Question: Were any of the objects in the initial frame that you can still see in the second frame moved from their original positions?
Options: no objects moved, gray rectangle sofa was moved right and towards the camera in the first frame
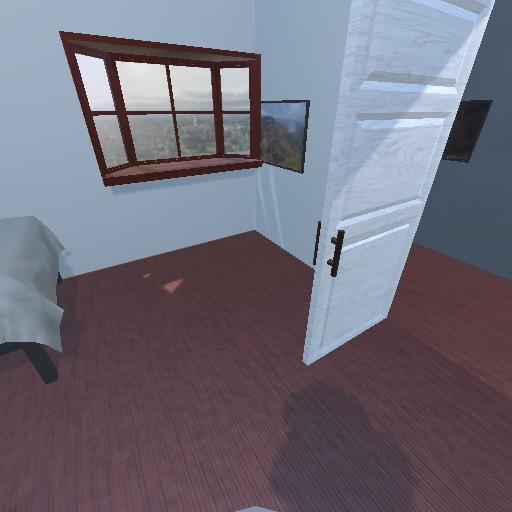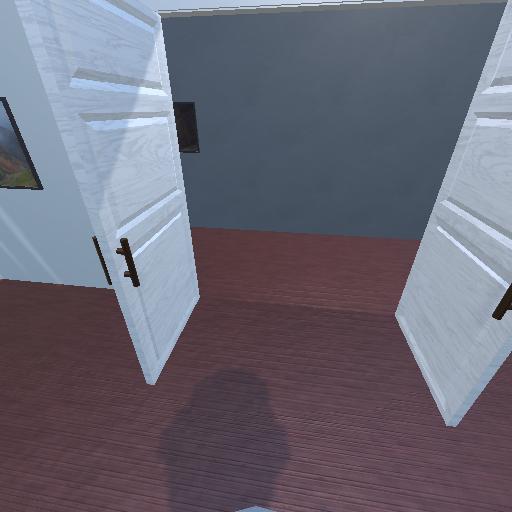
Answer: no objects moved